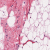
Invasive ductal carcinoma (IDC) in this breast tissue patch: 0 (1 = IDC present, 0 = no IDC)